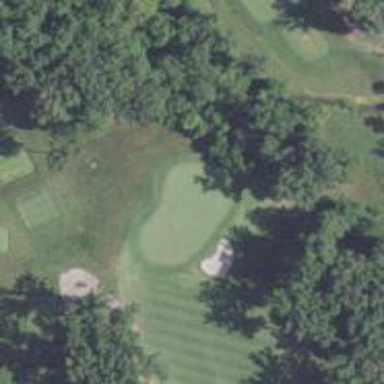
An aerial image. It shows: View of golf hole.